Field crop: tomato
Growth stage: 2
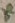
Species: solanum